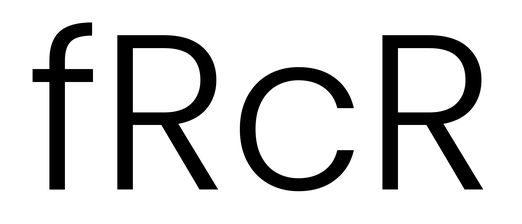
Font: Poppins-Light